Interaction volume radius: 10 \u00c5
Interaction volume height: 45 \u00c5
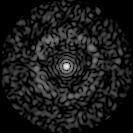
Disorder parameter: 0.8282